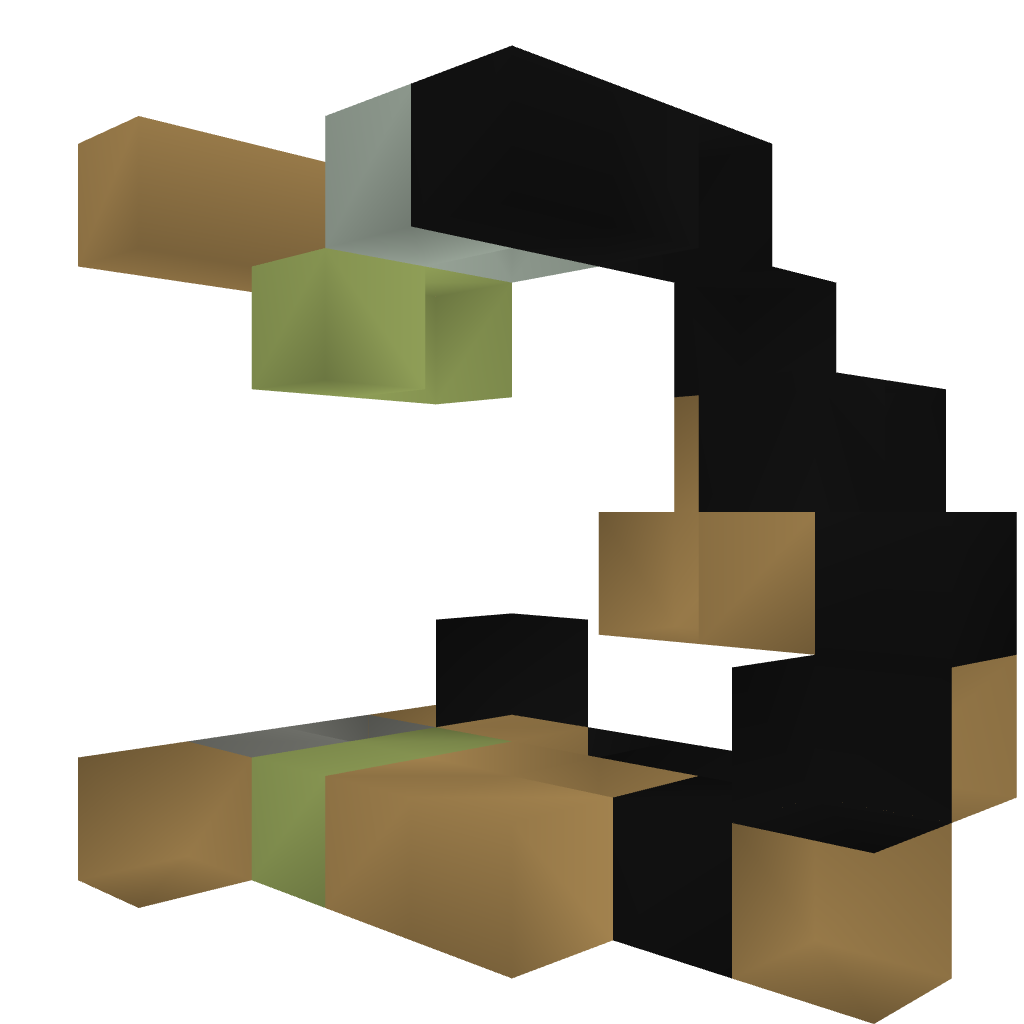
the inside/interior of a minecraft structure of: Cocobean farm